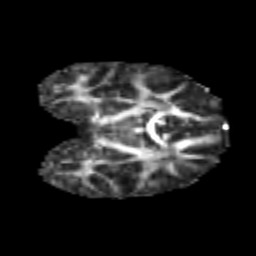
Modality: FA
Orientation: coronal
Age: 6
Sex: female
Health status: healthy